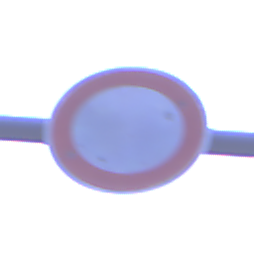
Verkehrszeichen: VerbotFahrzeugeAllerArt
Umgebung: Outdoor, Suburban
Tageszeit: Night
Wetter: PartlyCloudy
Licht: Artificial
Jahreszeit: NotSpecified
Kontrast: LowContrast